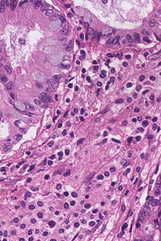
Tumor epithelial tissue: yes
Tumor-associated stroma tissue: yes
Normal tissue: no